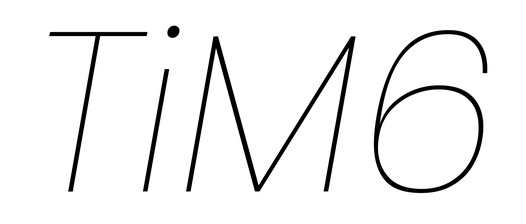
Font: Poppins-ThinItalic